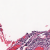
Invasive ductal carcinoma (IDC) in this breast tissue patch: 0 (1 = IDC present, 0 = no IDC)